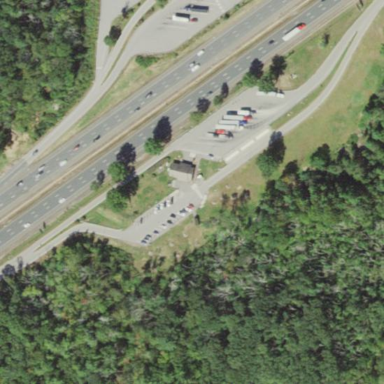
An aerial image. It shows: Rest area on the road.